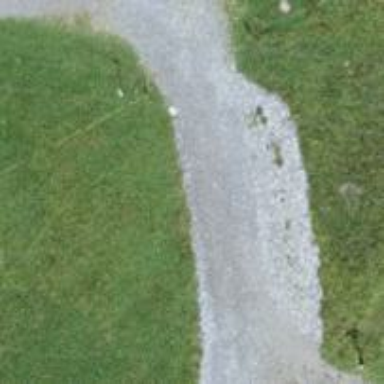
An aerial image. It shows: Pebblestone track with grade2 tracktype.